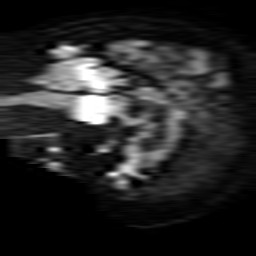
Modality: TRACE
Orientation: sagittal
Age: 63
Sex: female
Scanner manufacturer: philips
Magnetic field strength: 1.5 T
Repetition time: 3.681 s
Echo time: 0.09411 s